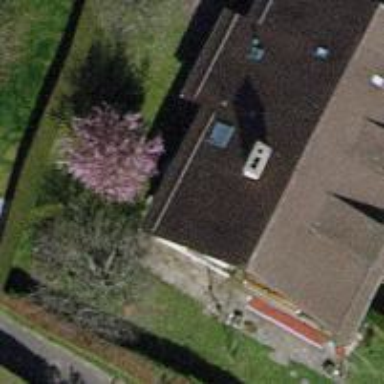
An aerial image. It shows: Detached building.